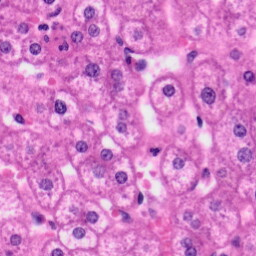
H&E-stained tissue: Liver